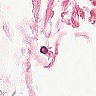
Metastatic tissue present: no